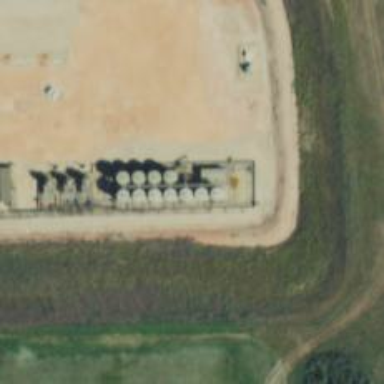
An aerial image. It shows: Storage tank with man-made structure.